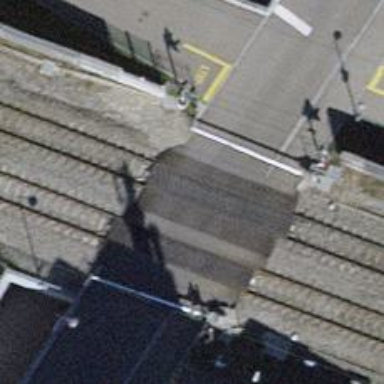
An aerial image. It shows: Full barrier level crossing on railway.